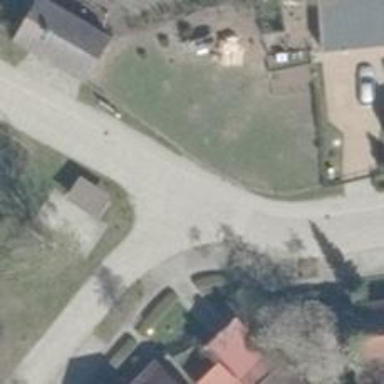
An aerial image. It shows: Residential road with sidewalks on both sides.